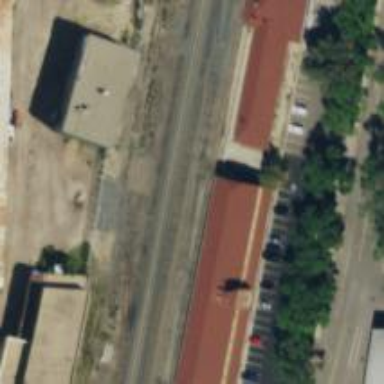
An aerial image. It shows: Rail spur service.